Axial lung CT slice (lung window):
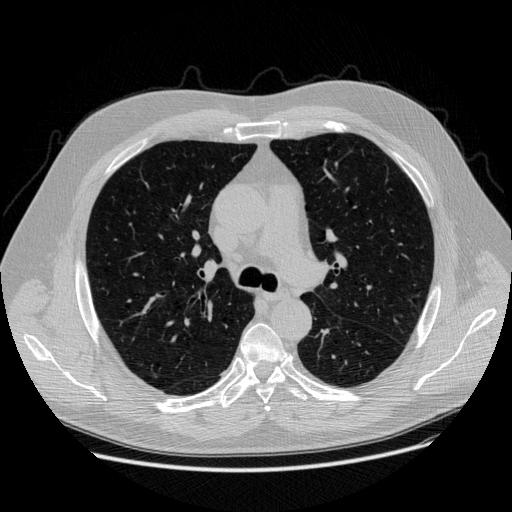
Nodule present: no